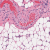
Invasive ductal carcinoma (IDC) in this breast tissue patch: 1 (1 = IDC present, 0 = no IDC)